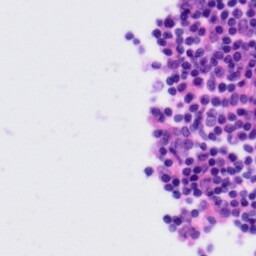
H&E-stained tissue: Tonsil